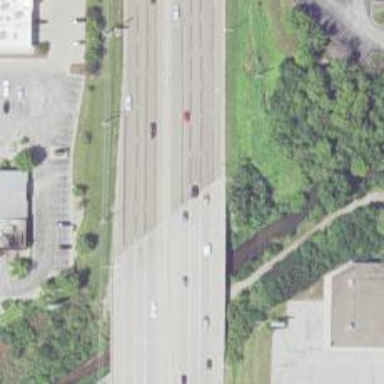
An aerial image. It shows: Bridge over trunk highway expressway.